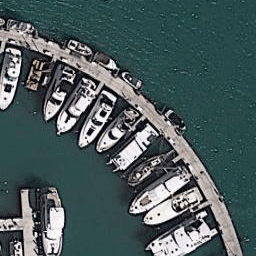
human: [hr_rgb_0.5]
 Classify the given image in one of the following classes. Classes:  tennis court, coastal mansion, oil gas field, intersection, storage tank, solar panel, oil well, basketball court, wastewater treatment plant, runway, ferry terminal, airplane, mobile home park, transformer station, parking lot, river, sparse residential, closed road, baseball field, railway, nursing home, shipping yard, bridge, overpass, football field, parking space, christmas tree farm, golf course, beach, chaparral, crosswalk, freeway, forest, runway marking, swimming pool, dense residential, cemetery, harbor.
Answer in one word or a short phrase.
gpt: harbor